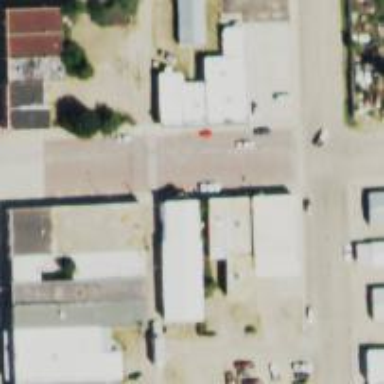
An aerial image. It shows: Alley with service road made of grade 3 tracktype.